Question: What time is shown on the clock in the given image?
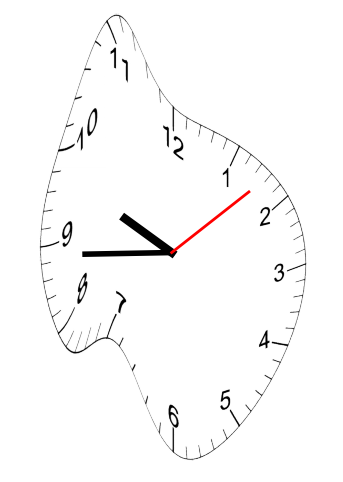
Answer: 09:44:08